Fundus camera: zeiss
Shooting center: fovea
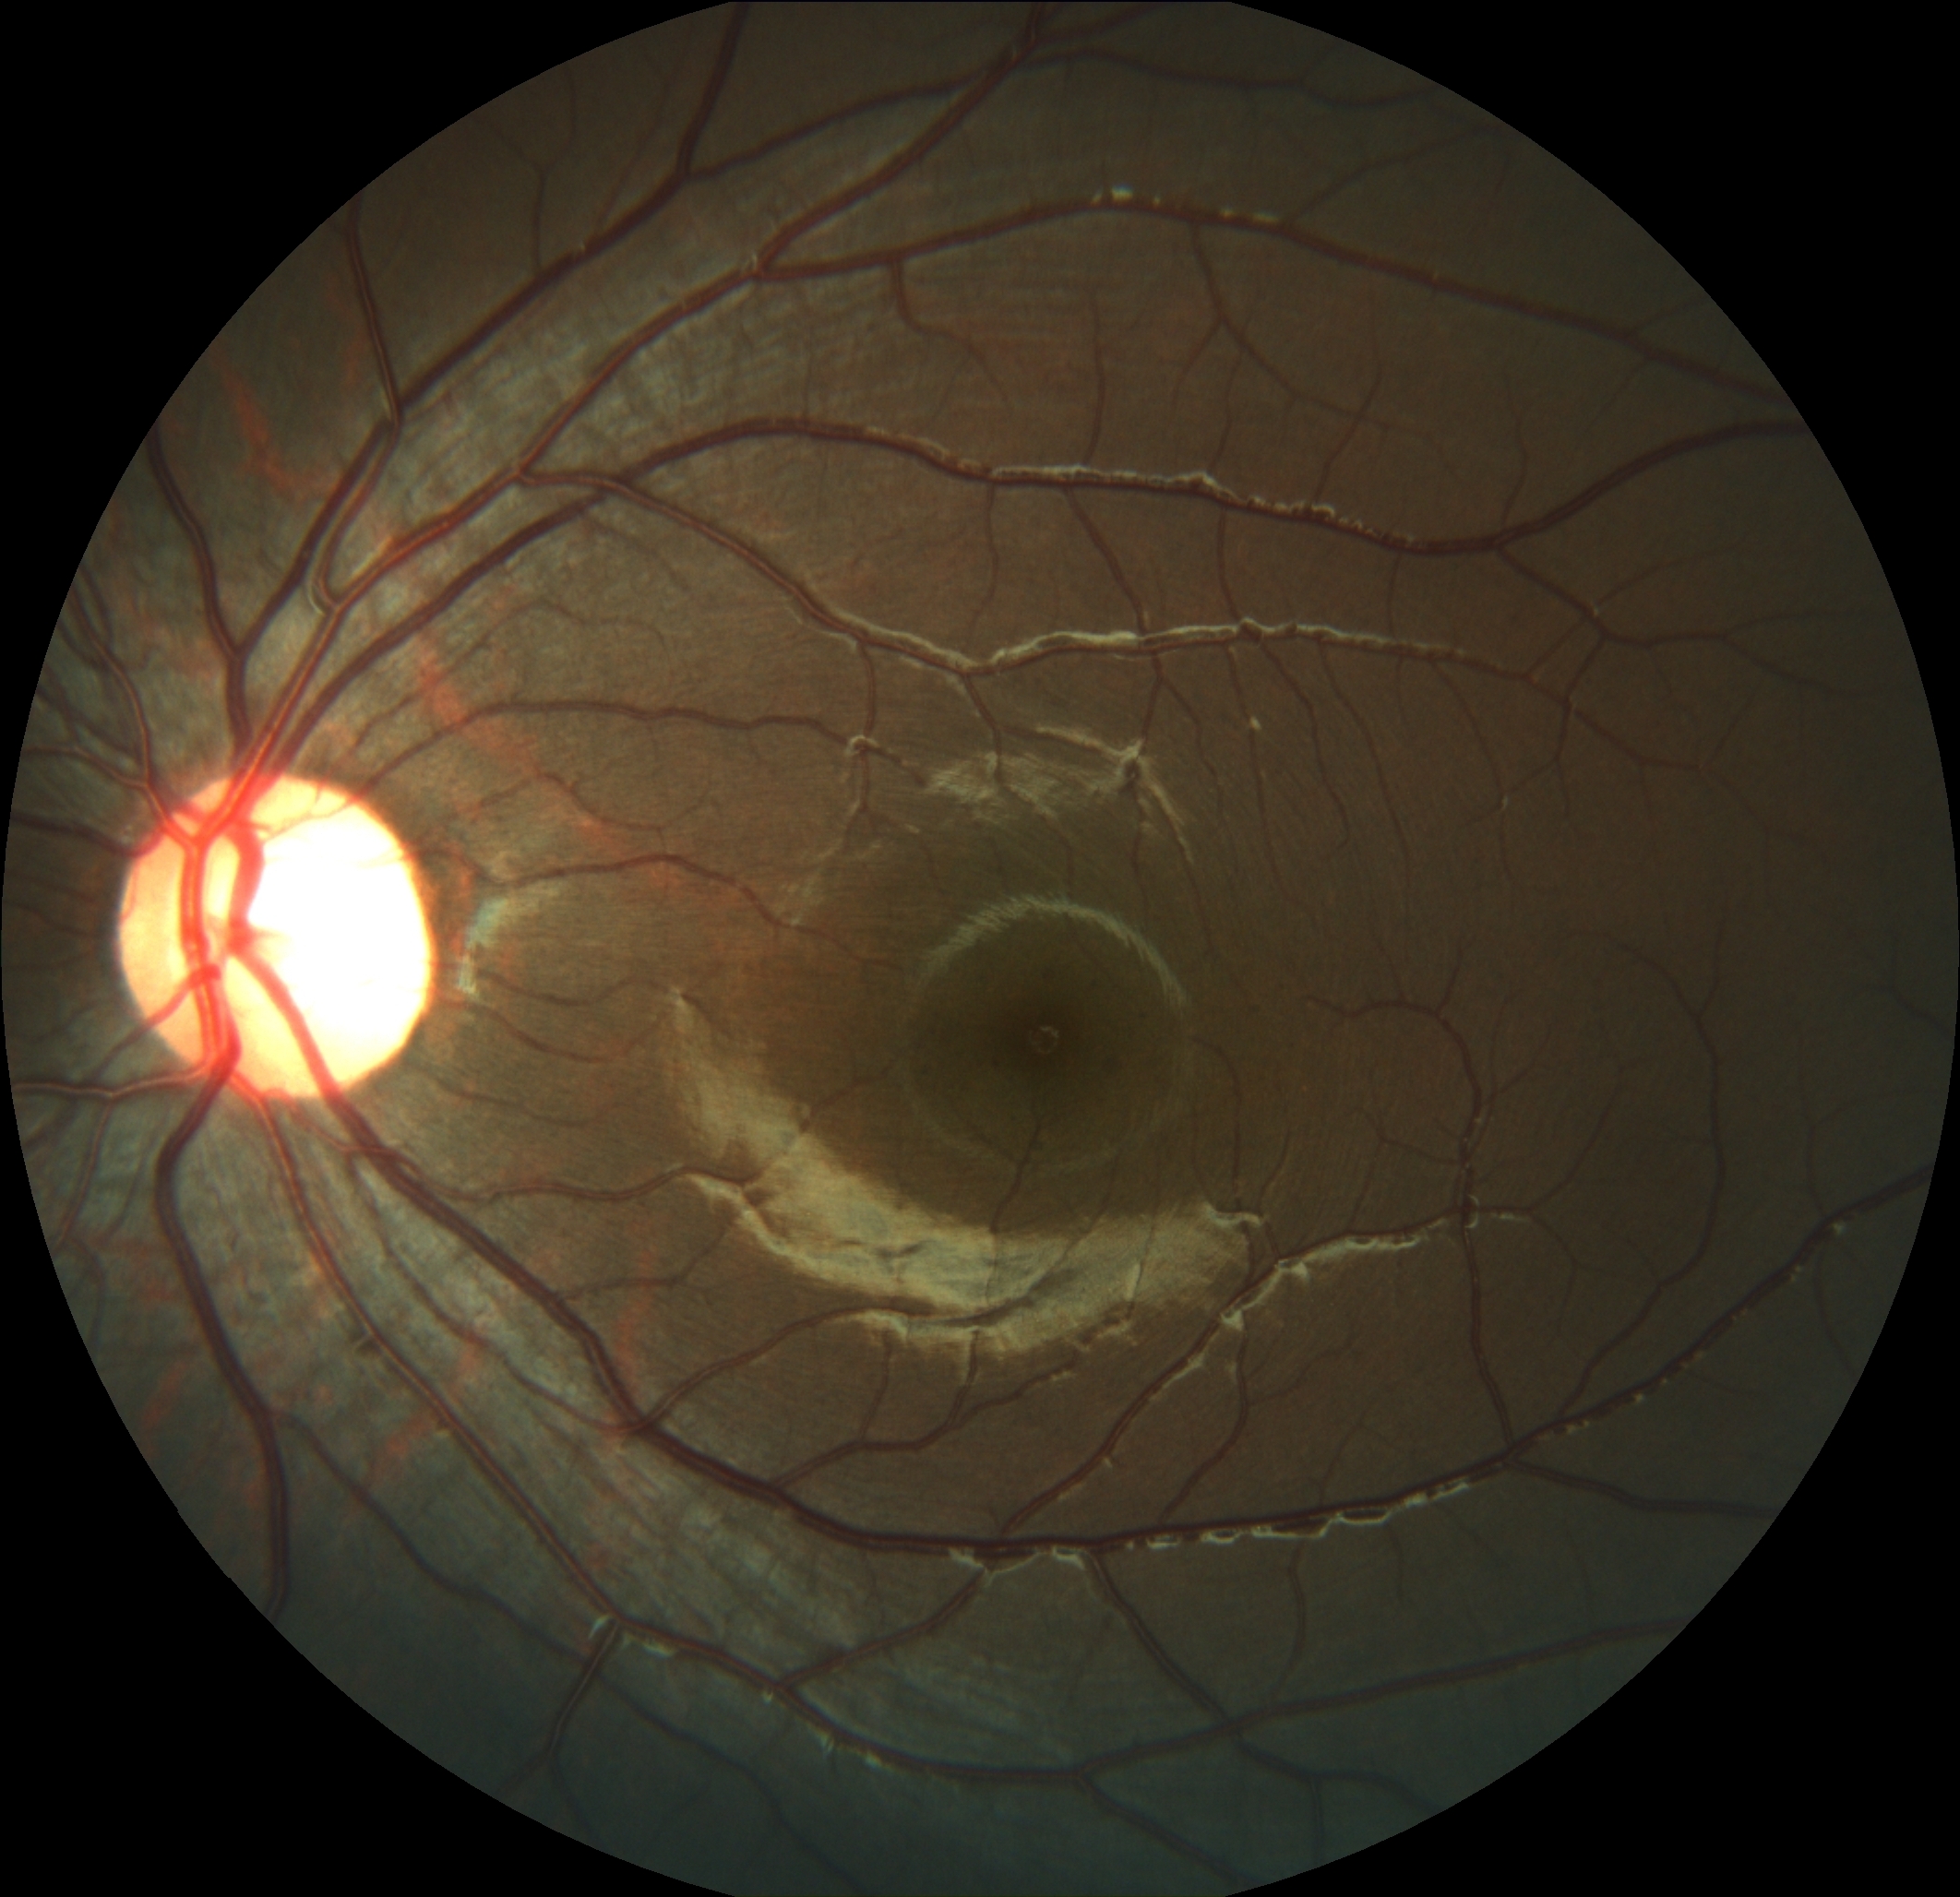
Pathologic myopia: no
Patchy retinal atrophy: absent
Retinal detachment: absent